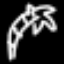
Label: palm tree